Field crop: maize
Growth stage: 2
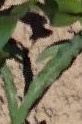
Species: maize